Question: I would like to draw in grey color a certain part of the background in a plot.
I know how to change the background color of the whole plot.I used this code
after the plot function:
HANDLE = gca
get( HANDLE );
set( HANDLE, 'Color', [0.7,0.7,0.7] )
Exemple: y=x^2
How can I do to draw the blue part of the background in grey and to leave the other parts in white?

Thank you in advance
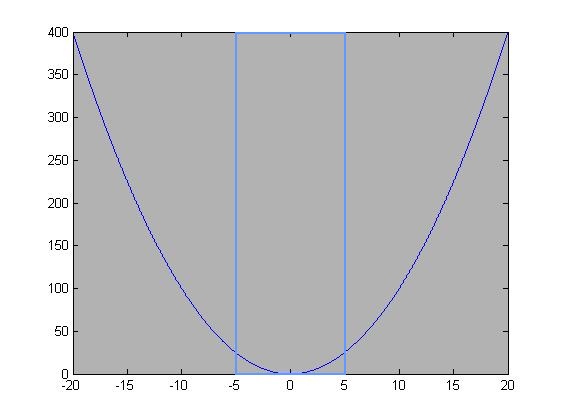
Answer: You can always draw a <URL> with the desired color:
'''
rectangle('Position',[-5,400,10,400],'FaceColor',[0.7,0.7,0.7])
'''
So:
1. Put your background in white
2. Draw the gray rectangle
3. Finally draw the curve.